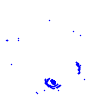
Particle: pion